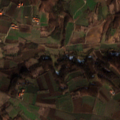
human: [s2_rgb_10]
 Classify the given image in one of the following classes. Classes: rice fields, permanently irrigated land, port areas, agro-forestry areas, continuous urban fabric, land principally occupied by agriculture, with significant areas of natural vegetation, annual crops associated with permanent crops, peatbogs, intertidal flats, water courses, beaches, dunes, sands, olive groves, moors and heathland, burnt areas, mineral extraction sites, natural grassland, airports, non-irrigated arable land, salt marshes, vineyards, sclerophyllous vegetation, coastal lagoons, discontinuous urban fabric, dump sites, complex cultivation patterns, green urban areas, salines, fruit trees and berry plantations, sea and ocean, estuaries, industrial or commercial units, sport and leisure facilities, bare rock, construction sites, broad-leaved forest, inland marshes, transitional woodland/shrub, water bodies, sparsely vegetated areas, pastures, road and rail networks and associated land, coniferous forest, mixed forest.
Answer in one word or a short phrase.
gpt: non-irrigated arable land, complex cultivation patterns, land principally occupied by agriculture, with significant areas of natural vegetation, broad-leaved forest, transitional woodland/shrub